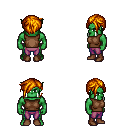
a pixel art fantasy rpg character, male body template, orc, green skin, brown sleeveless shirt, magenta pants, dark blonde pixie cut hairstyle, brown shoes, four views (front, back, left, right), 2x2 character sprite sheet, small pixel art, hard edges, no anti-aliasing